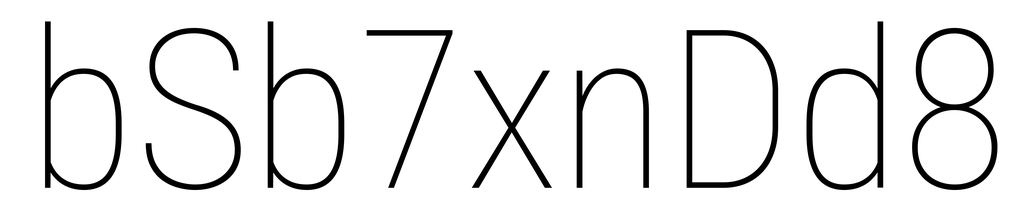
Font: Roboto_Condensed_Thin